Question: The Facebook <URL> lets you send app notifications from your client-side app:
'''
FB.ui({ method: 'apprequests', message: 'Test Request' })
'''
...which results in an app notification:

How can I reproduce this behavior on the server side through Node?
(The <URL>
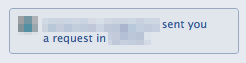
Answer: You're talking about Requests, and the documentation is <URL>.